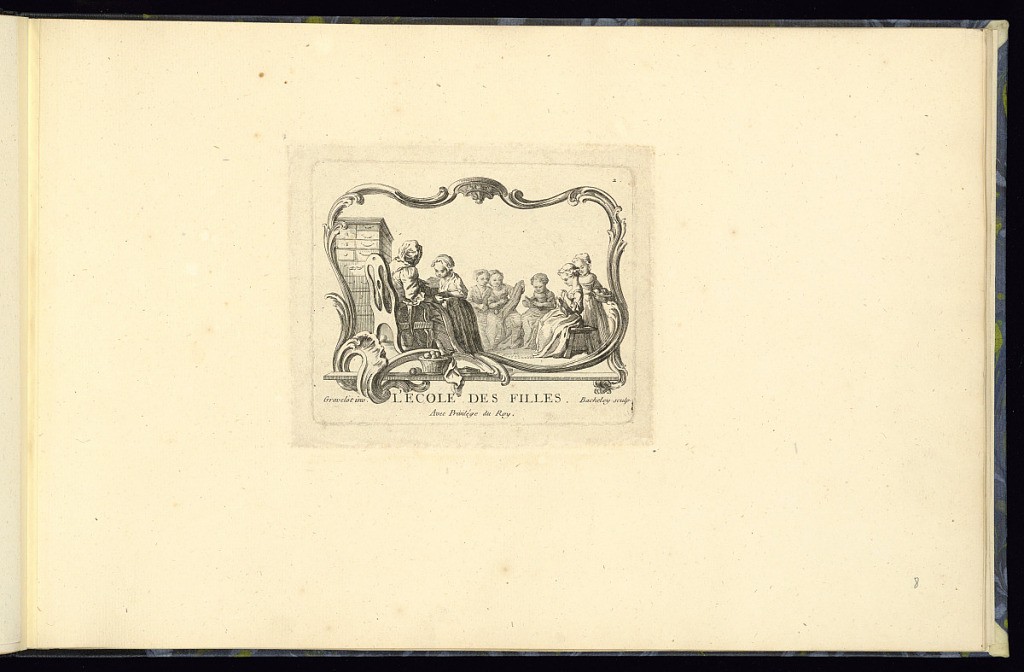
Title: L’ÉCOLE DES FILLES
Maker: Jacques Bacheley, French, 1712 – 1781
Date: mid- 18th century
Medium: etching on paper
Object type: Print
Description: Second plate from a series of six depicting children's scenes, framed within decorative rococo cartouches. The series is incomplete in this album and the third and fourth plates have been substituted with plates from other series. The scene depicts a group of girls reading, knitting, and engaging in different activities, with a teacher seated, holding a book open to one of the girls. A cabinet stands to the right and the cartouche incorporates a shelf with some books and a basket of yarn. The title is lettered below the cartouche, the plate is signed and numbered.